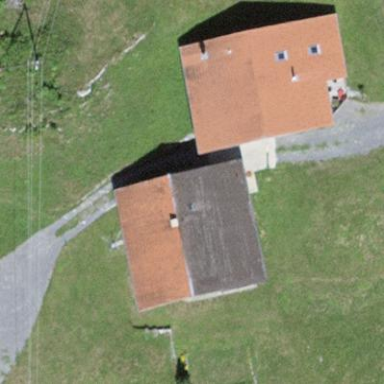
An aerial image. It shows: Residential building.